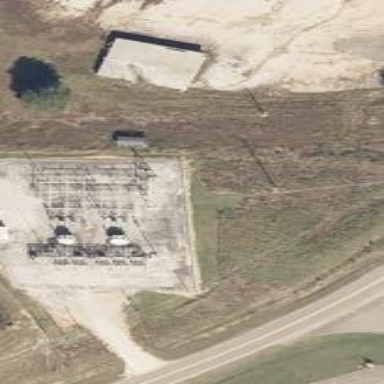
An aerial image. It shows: Distribution substation surrounded by fence.